Question: At each time, any colored ball can be exchanged with the white ball. How many such exchanges are needed at least to make all the red balls arranged in front of the green balls (white ball positions are arbitrary)?
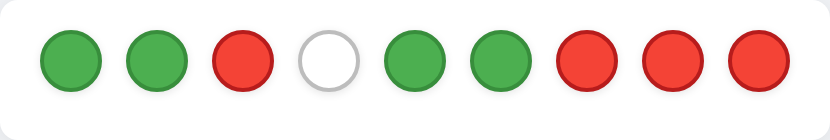
Answer: 5